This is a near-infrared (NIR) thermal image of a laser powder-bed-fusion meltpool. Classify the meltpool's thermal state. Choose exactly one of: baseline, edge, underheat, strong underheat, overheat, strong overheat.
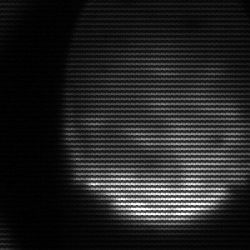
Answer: edge